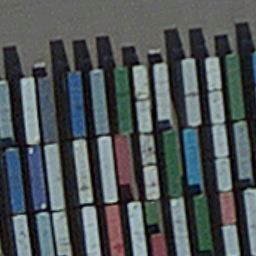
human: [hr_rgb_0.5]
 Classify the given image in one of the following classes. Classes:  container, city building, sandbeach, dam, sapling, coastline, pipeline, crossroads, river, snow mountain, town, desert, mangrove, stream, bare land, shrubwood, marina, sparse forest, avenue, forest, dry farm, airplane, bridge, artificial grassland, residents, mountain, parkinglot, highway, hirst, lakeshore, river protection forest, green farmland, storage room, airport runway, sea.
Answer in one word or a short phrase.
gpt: container